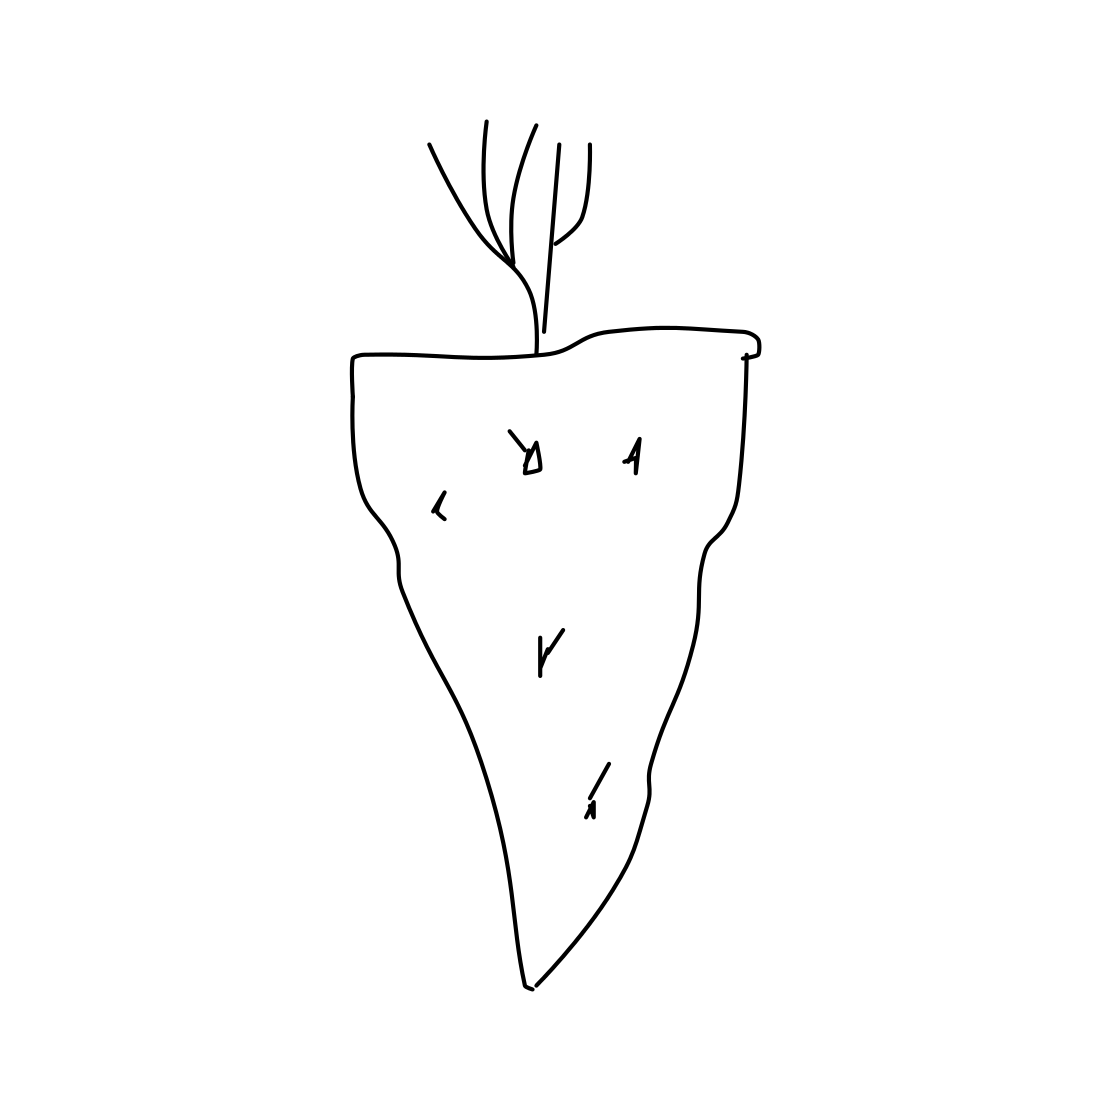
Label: carrot